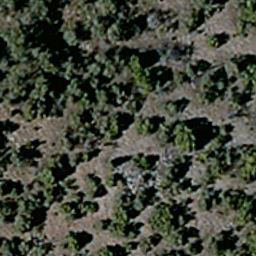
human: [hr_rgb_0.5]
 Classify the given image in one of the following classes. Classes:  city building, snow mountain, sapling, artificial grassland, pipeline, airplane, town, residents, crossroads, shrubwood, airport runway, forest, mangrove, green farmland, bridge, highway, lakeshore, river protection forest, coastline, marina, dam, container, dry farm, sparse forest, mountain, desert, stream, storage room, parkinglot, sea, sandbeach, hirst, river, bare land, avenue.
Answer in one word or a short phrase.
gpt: sparse forest